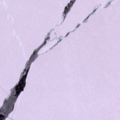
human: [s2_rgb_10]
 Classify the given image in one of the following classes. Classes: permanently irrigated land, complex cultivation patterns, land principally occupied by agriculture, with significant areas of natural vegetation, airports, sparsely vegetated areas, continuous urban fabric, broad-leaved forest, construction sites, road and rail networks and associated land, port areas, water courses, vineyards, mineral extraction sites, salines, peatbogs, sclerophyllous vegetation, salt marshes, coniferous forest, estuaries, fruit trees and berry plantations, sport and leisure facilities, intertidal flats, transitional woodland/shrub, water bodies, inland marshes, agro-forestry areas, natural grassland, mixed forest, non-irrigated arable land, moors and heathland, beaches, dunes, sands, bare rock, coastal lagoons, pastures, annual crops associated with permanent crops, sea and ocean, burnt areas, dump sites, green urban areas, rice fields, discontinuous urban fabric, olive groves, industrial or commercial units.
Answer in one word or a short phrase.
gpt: sea and ocean